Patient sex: F
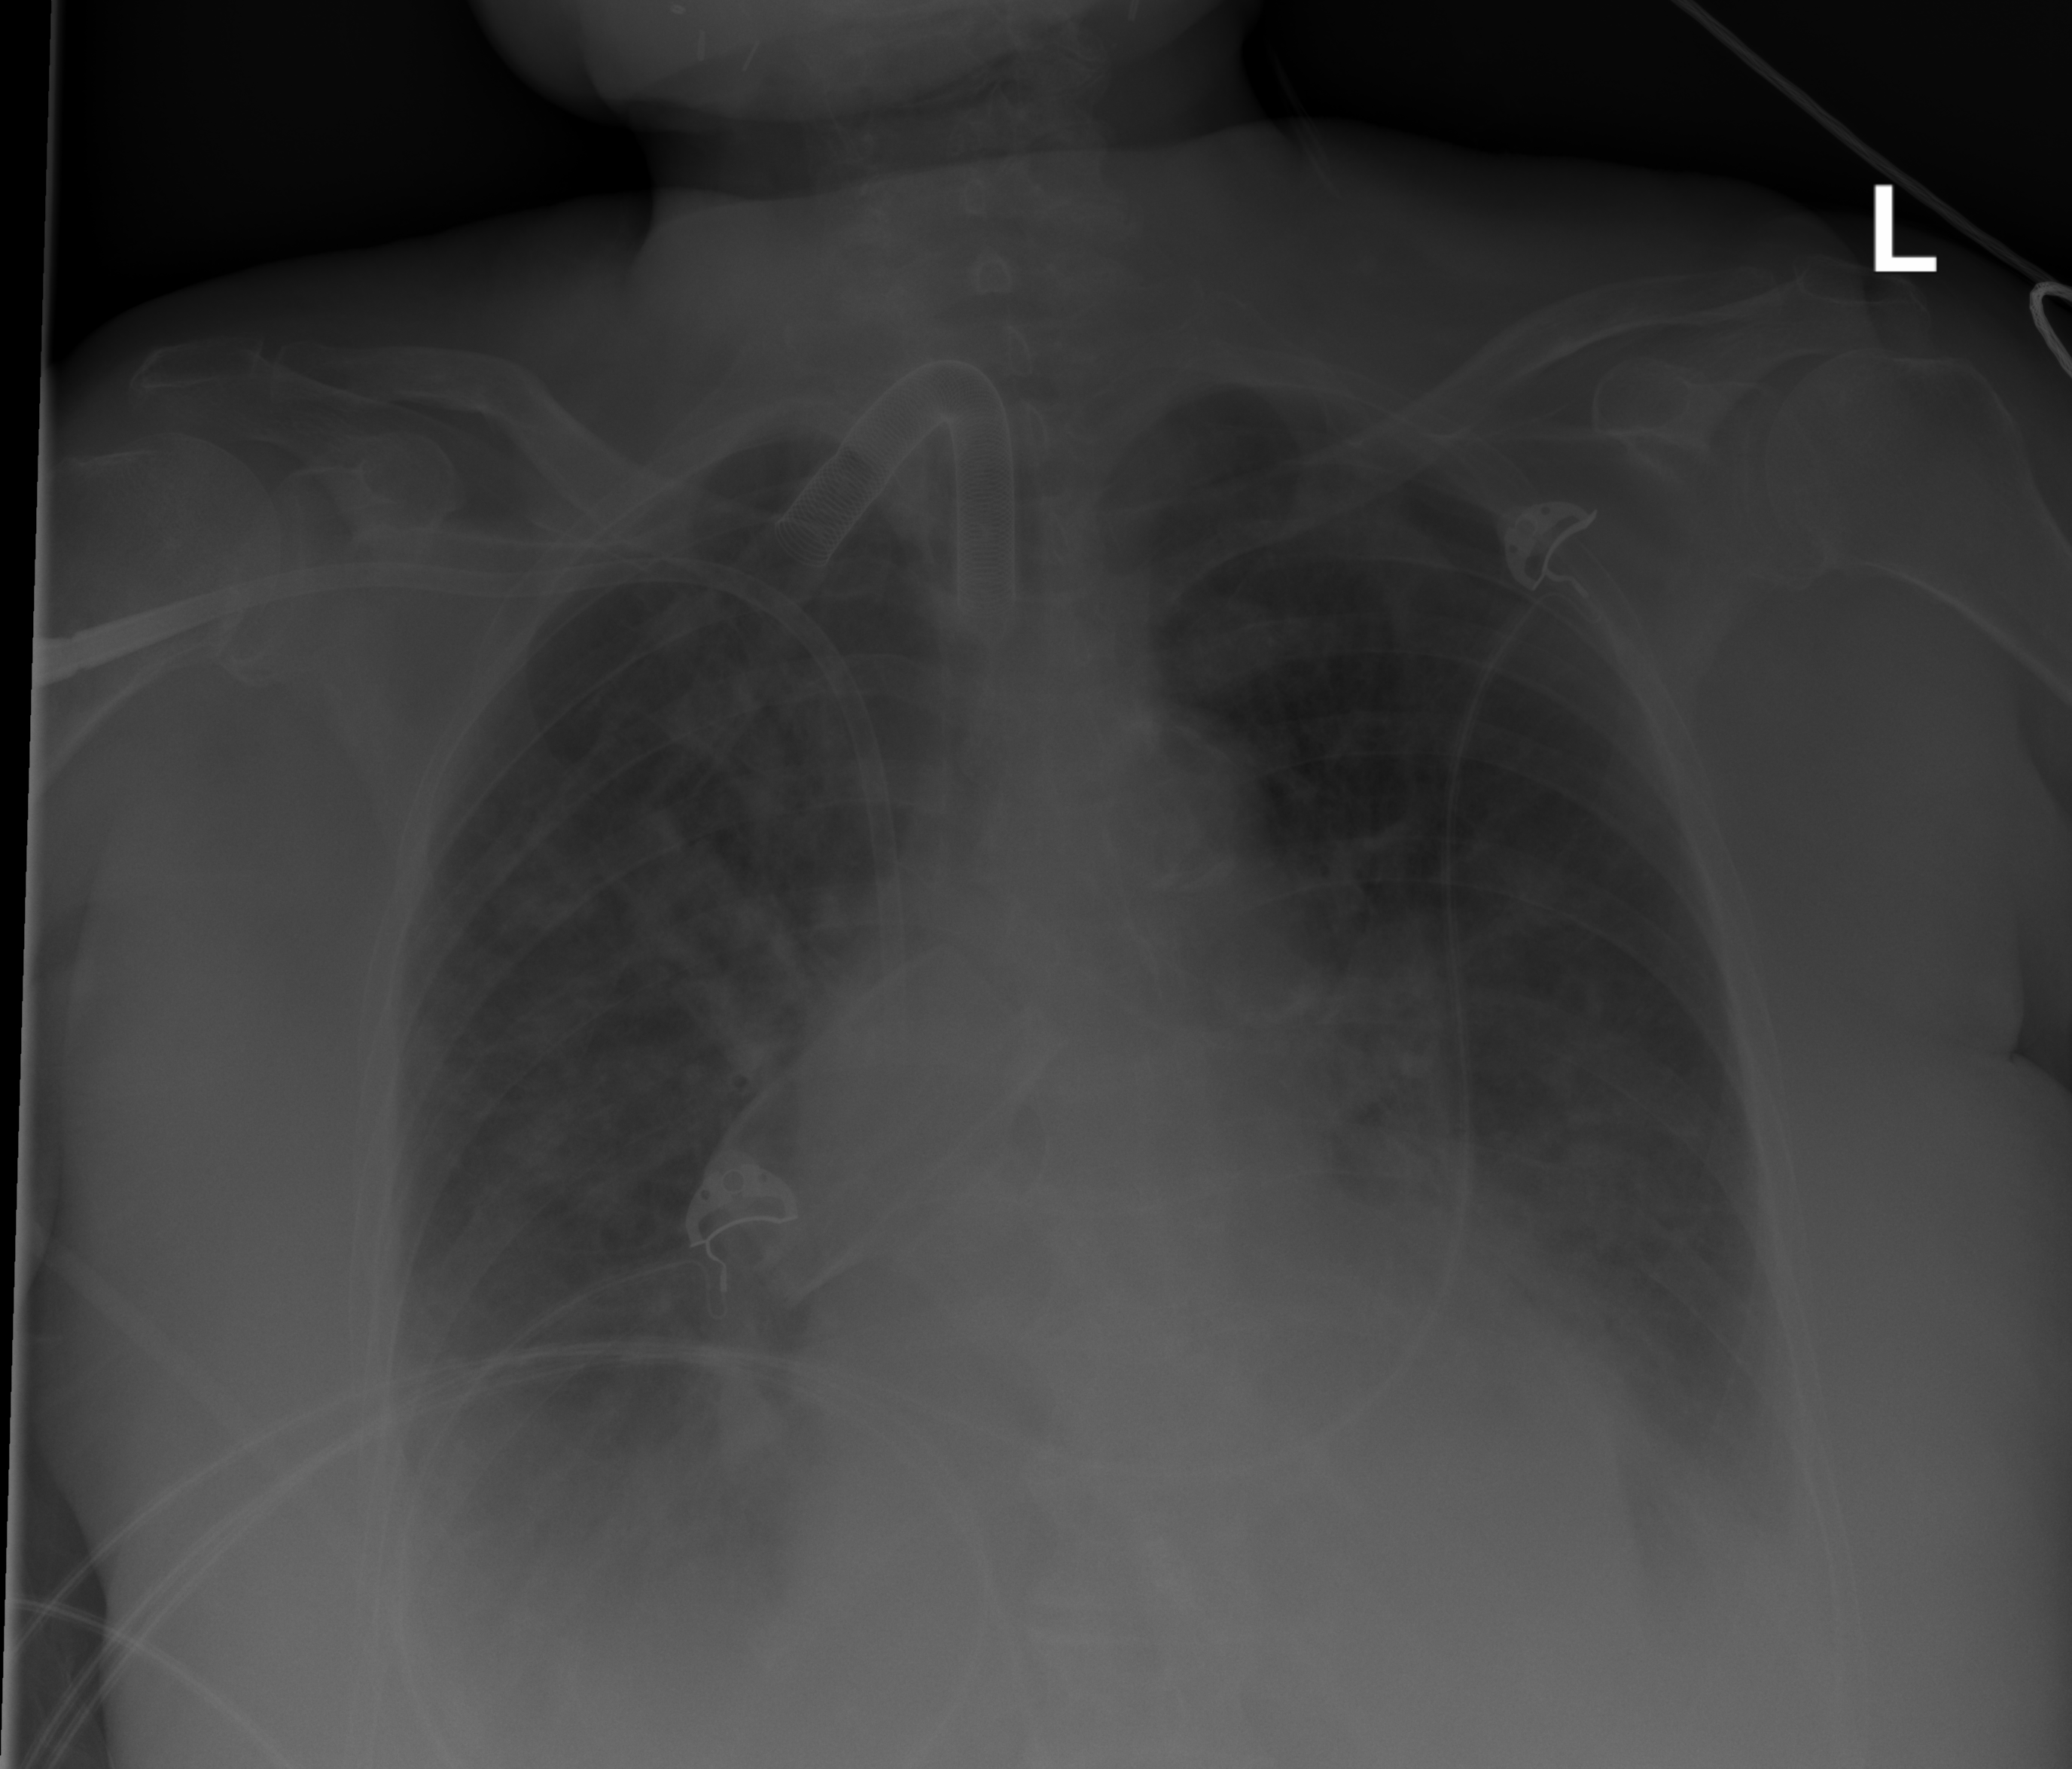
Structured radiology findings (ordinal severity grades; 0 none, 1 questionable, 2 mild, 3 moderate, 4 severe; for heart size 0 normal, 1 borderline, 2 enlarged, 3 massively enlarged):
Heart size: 2
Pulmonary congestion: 2
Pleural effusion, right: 2
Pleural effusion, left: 2
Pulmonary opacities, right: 3
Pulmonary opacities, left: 3
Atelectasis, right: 2
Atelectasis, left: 2